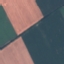
Land use / land cover class: AnnualCrop